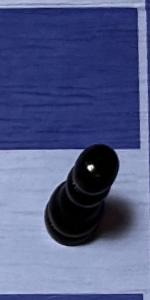
Label: Pawn_Black